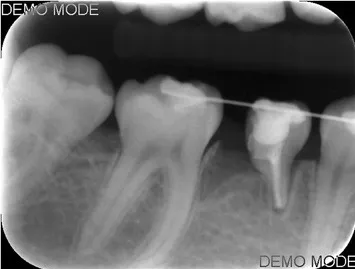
Radiograph 10 weeks post replantation showing the absence of periodontal ligament and root ankylosis.
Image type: radiology (x_ray)